Field crop: maize
Growth stage: 1
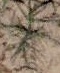
Species: salsola